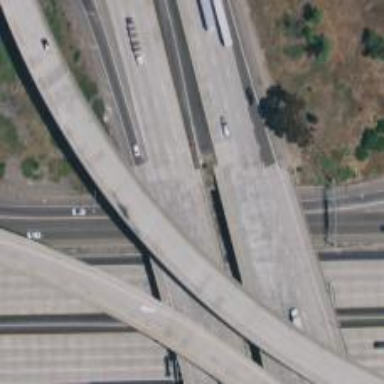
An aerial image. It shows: Bridge over motorway_link.